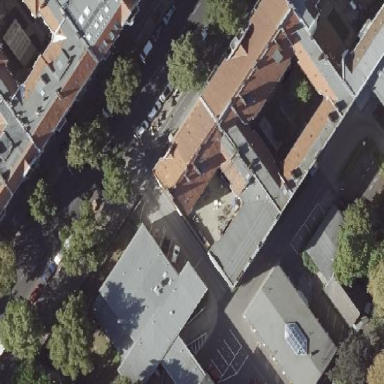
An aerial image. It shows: Office building.